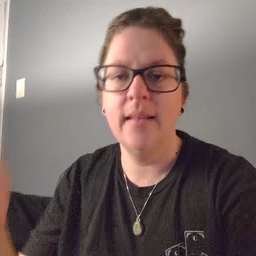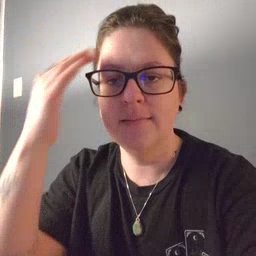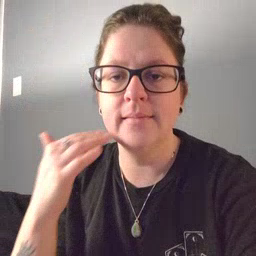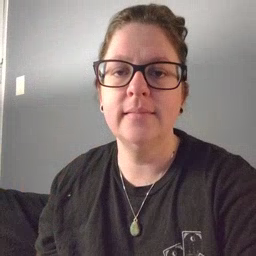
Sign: head